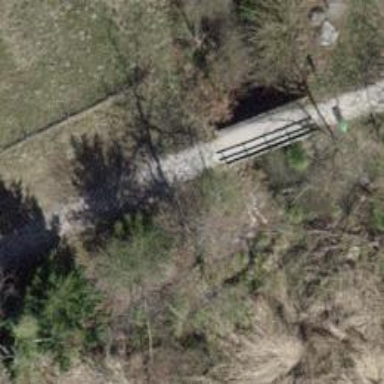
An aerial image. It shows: Path on compacted surface that crosses over bridge.